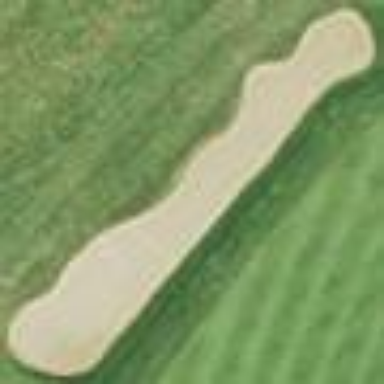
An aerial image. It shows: Golf bunker filled with natural sand.